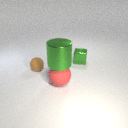
small green metal cube to the right of large red rubber sphere